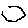
Label: hexagon